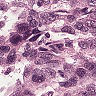
Metastatic tissue present: yes